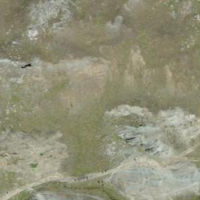
EUNIS habitat code: 26
Species observed at this site:
Pyrgus cacaliae
Pyrgus malvoides
Oenanthe oenanthe
Erebia tyndarus